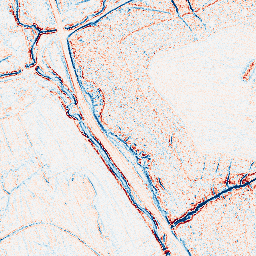
Category: edge_preserving
Decomposition family: bilateral
Decomposition parameters: d: 5
sigma_color: 100
sigma_space: 75
Upsampling method: sinc_blackman
Upsampling parameters: scale: 2
kernel_size: 16
Upsampling scale: 2